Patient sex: F
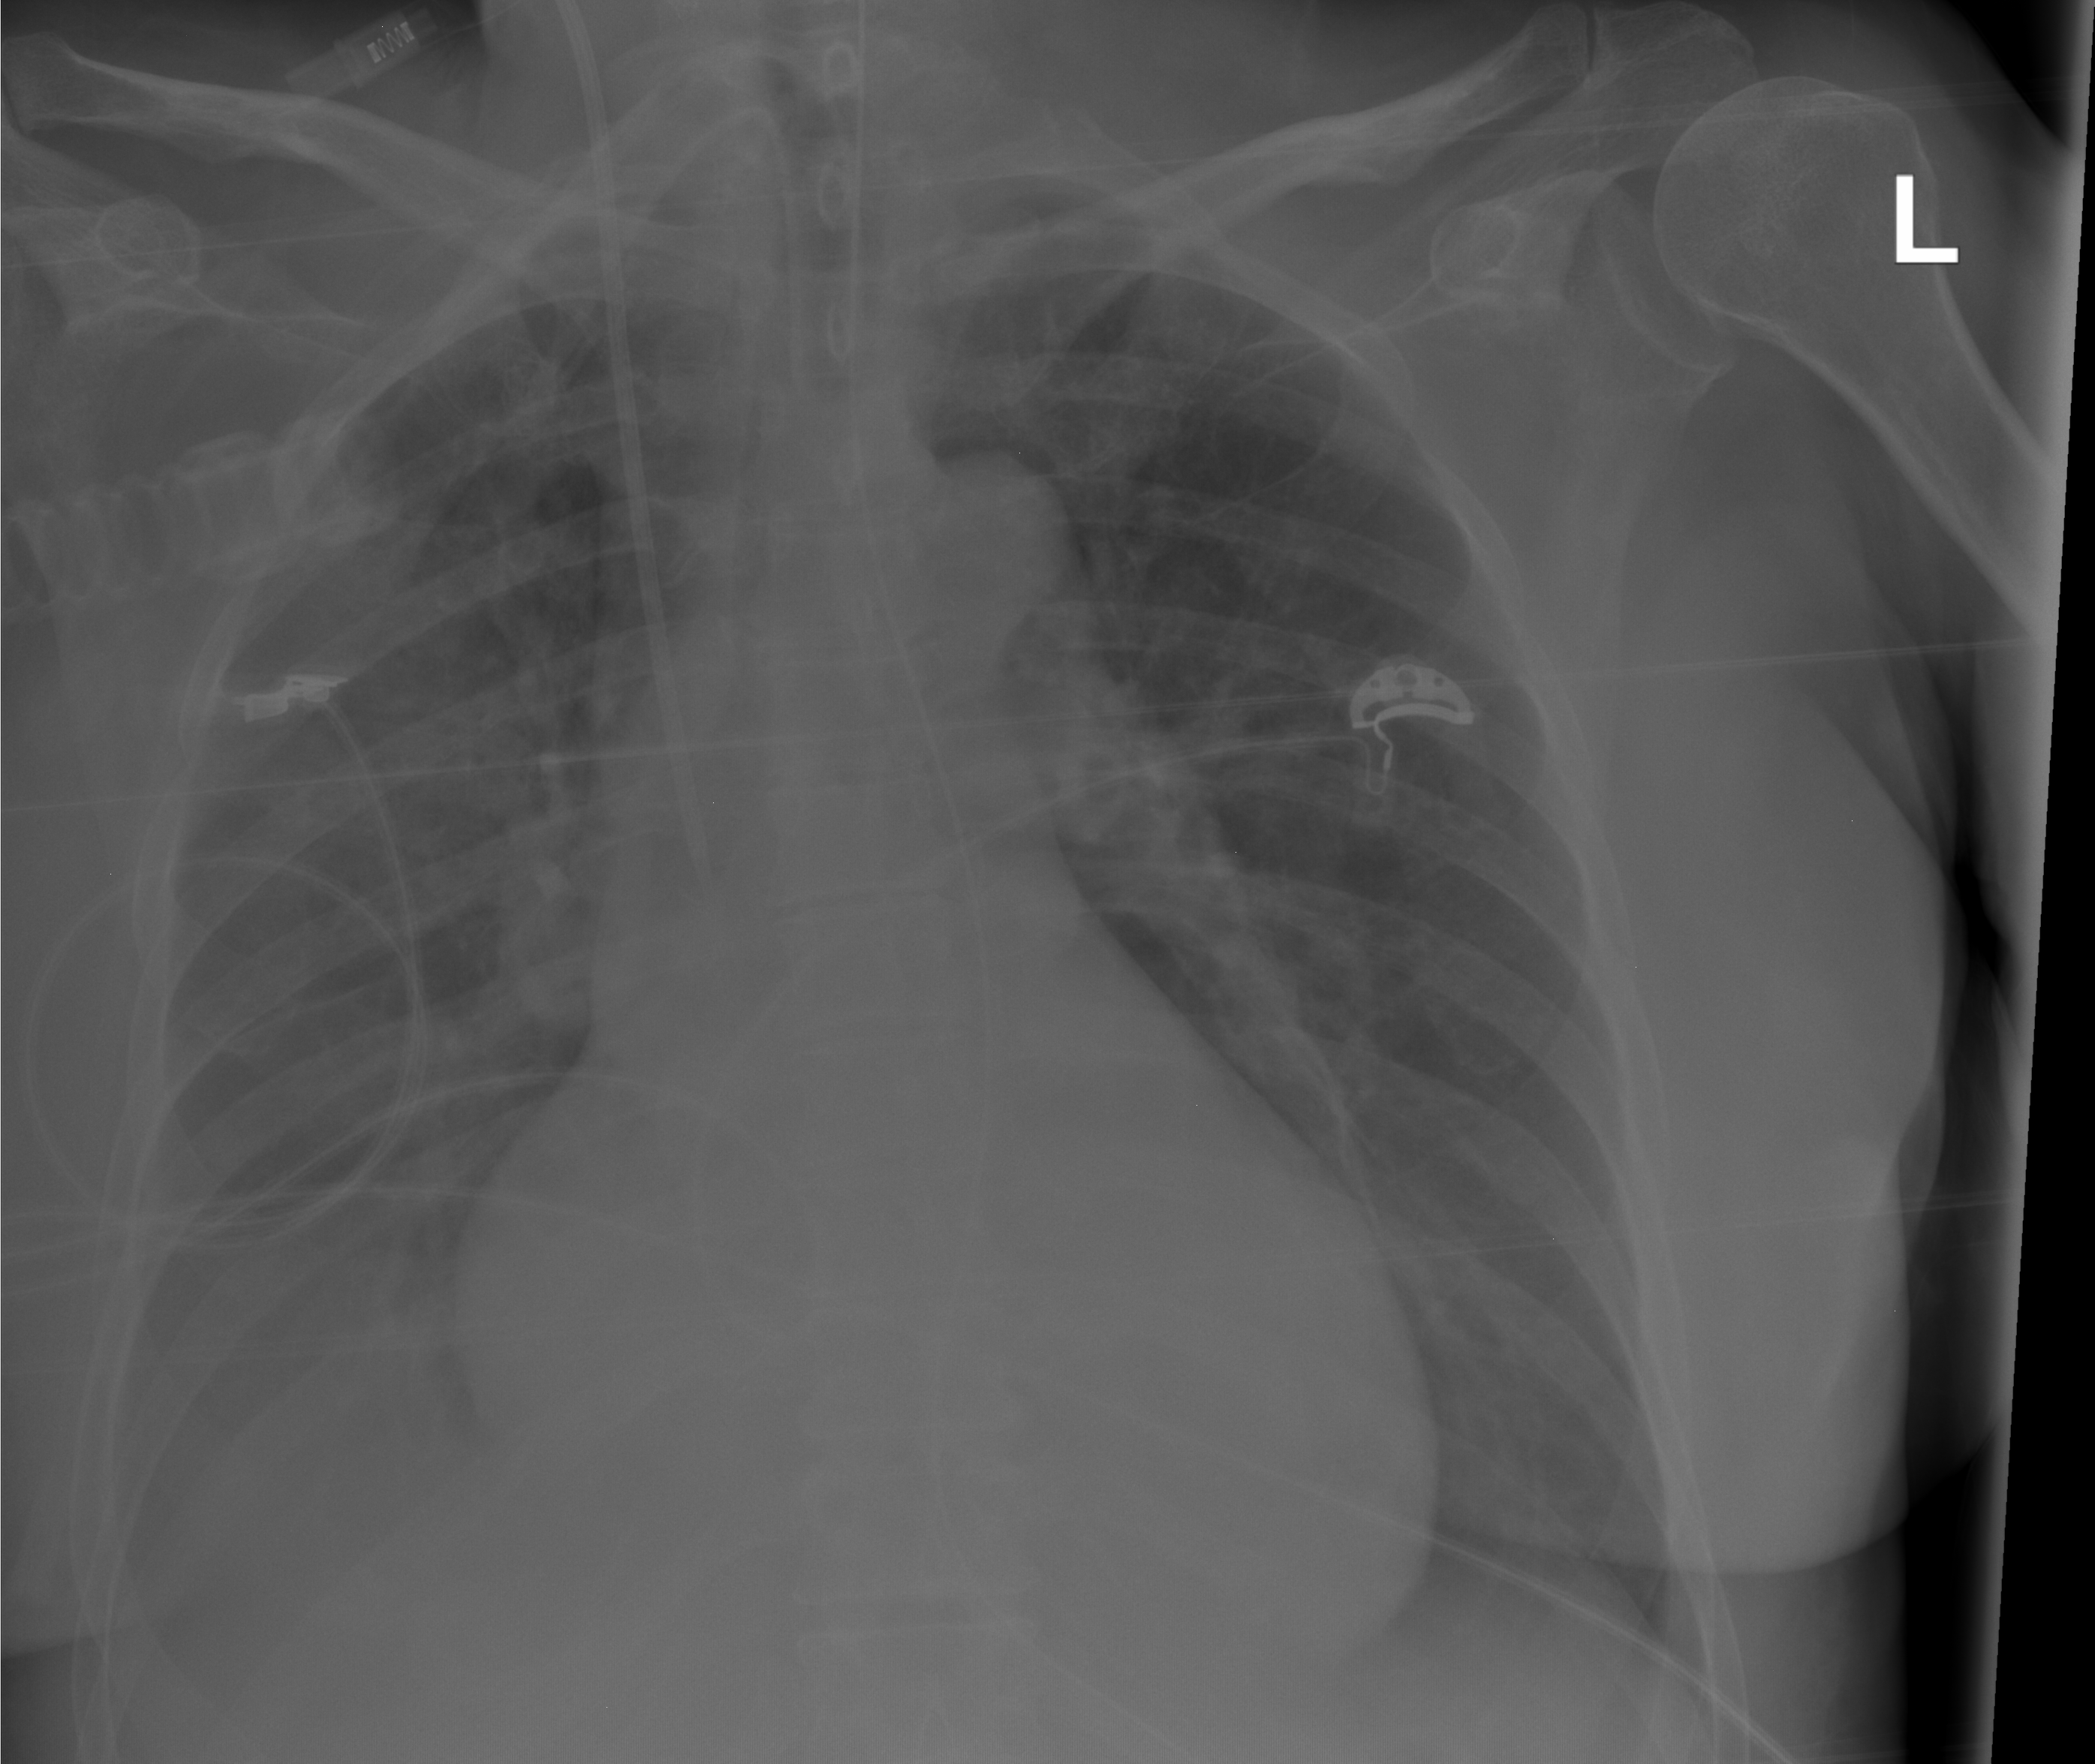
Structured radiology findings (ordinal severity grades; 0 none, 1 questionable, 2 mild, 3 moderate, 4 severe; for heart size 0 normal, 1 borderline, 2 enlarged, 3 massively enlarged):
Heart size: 2
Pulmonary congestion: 2
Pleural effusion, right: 2
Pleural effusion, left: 0
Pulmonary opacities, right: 2
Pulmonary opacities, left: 1
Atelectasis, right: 2
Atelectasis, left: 2